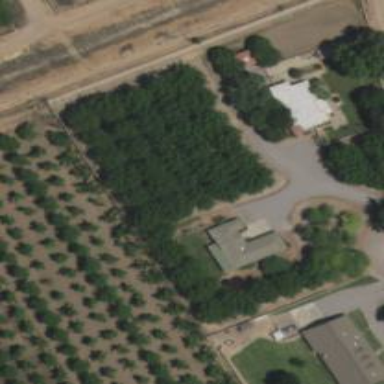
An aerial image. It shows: Orchard.